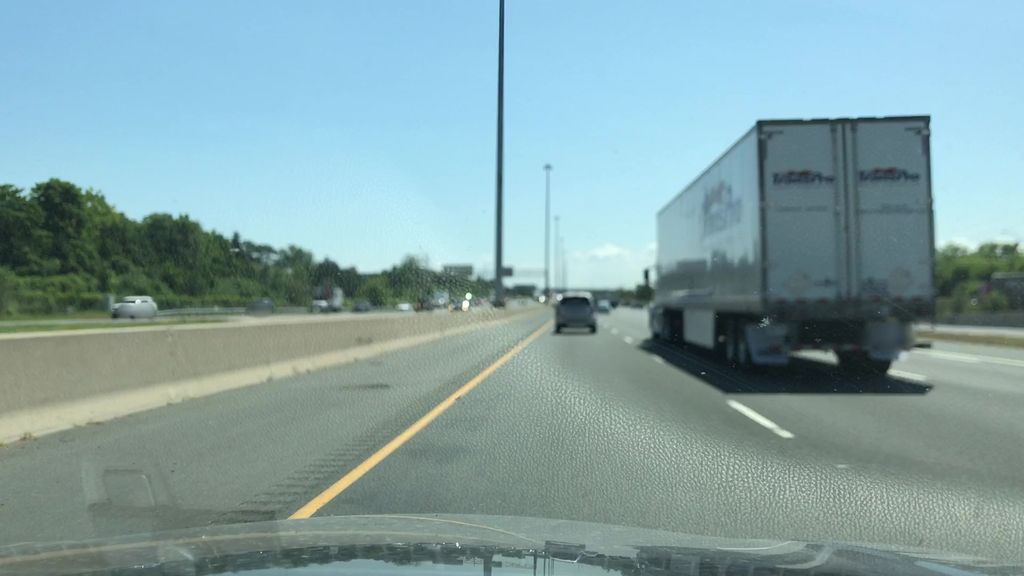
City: hamilton